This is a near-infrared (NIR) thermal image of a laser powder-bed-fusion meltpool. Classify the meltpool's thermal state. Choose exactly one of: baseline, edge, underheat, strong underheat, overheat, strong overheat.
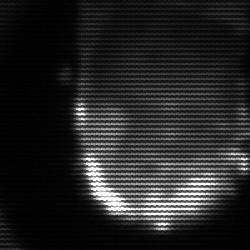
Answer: baseline